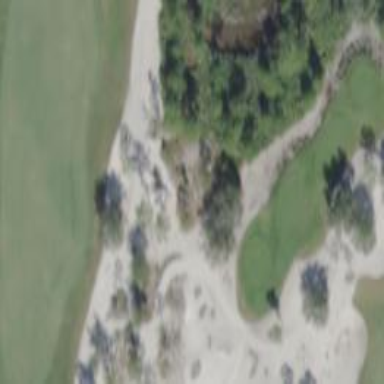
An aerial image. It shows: Area of rough grass used for golf.